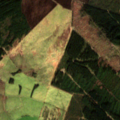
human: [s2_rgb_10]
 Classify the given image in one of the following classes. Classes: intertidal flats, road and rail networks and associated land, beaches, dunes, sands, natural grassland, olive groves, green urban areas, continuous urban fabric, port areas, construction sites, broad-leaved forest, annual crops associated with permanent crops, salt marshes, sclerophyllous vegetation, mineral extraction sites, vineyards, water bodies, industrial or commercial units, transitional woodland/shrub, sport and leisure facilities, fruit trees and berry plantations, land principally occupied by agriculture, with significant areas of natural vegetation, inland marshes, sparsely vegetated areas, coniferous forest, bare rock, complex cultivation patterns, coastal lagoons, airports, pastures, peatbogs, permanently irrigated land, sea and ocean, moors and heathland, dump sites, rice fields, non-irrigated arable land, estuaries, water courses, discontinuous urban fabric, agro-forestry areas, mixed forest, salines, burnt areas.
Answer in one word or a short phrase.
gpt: pastures, coniferous forest, moors and heathland